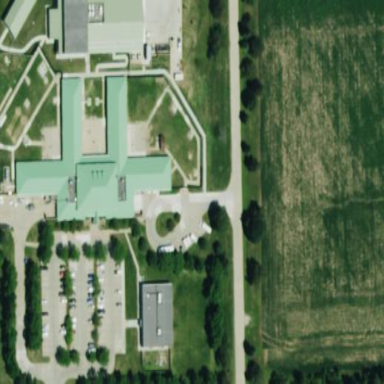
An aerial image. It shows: Prison building.